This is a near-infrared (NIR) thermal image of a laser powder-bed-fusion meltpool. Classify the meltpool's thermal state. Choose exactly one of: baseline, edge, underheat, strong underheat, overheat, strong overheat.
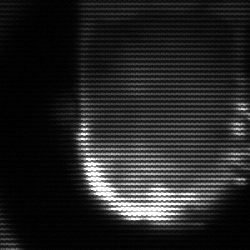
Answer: baseline